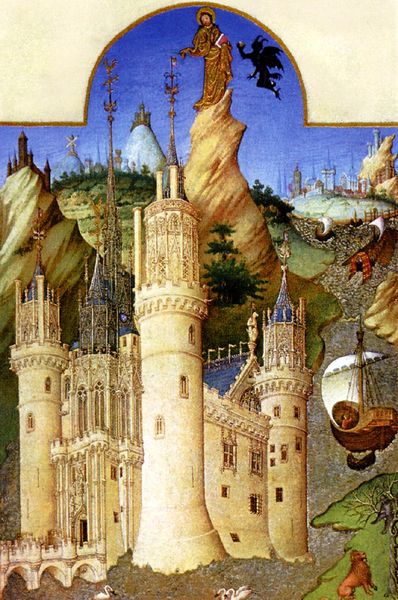
Titel: Très Riches Heures des Jean Duc de Berry
Institution: Chantilly, Musée Condé
Schlagwörter: blau, himmel, wasser, wolf, landschaft, stadt, fenster, dach, schloss, brücke, schiff, segel, burg, kreuz, türme, jesus, teufel, heiliger, löwe, schwäne, säulenheiliger, nix, fels